Question: The project works without issues with SASS modules.
Trying to use SASS inside 'src/cms/cms.js' for the purposes of customizing the CMS admin preview panel breaks the project.
Using regular CSS or CSS modules works without any problem for the admin preview panel.
My project uses and . I have no issues with SASS when working on the project. The issue only comes up when I try to use SASS inside components that I want to use as custom preview with 'CMS.registerPreviewTemplate()' for the CMS Admin panel at 'http://localhost:8000/admin/'.
The problem is that my project uses SASS and when I just rename 'import * as styles from PreviewTesting.module.css' to 'import * as styles from './PreviewTesting.module.scss'' inside 'PreviewTesting.jsx' I get this error:
'''
ERROR Failed to compile with 1 error 6:03:26 PM
error in ./src/templates/previewTesting/PreviewTesting.module.scss
Module parse failed: Unexpected token (1:0)
You may need an appropriate loader to handle this file type, currently no loaders are configured to process this file. See
https://webpack.js.org/concepts#loaders
> .previewTestingDescription {
| background-color: lightgoldenrodyellow;
| font-family: 'Montserrat-Regular', sans-serif;
'''
Also, just adding 'import '../styles/global.scss'' inside the 'src/cms/cms.js' file causes the same error that prevents the build from happening.
I've tried updating and downgrading any package I could think of and this did not help. I've also tried to register the files as preview styles with 'CMS.registerPreviewStyle(file);' and I've tried Raw CSS with <URL>. None of these solved the issue.
Steps to reproduce the behavior. For example:
1. Create a React component.
2. Import a SASS module component into the React component.
3. Register that component as a preview component with CMS.registerPreviewTemplate('name', PreviewTesting) inside src/cms/cms.js
An alternative way to reproduce:
1. Add import '../styles/global.scss' inside the src/cms/cms.js. global.scss hold regular SASS things like imports for fonts, variable and other such things.
The project should run and apply the CSS styling to the preview panel at 'http://localhost:8000/admin/'

1. "gatsby": "^4.9.0"
2. "gatsby-plugin-netlify-cms": "6.25.0"
3. "gatsby-plugin-sass": "5.25.0"
4. "netlify-cms-app": "^2.15.72"
5. "sass": "1.49.9"
6. "gatsby": "^4.9.0" (updated to the latest version "4.25.1")
-
'''
collections:
- name: "name"
label: "names"
label_singular: "name"
description: >
Test
create: true
slug: "{{category}}-{{slug}}"
fields:
- { name: title, label: Title }
- { name: subtitle, label: Subtitle, required: false }
'''
Any help would be very appreciated.
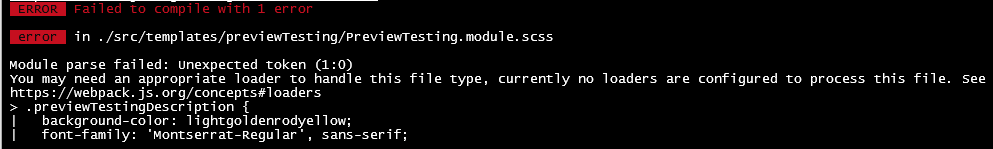
Answer: A friend of mine provided me with a solution:
The plugin order in 'gatsby-config.js' actually matters in this case. 'gatsby-plugin-sass' must come before 'gatsby-plugin-netlify-cms'
The plugin segment in 'gatsby-config.js' should look like this:
'''
{
resolve: 'gatsby-plugin-sass',
options: {
additionalData: '@use "/src/styles/global" as *;',
sassOptions: {
includePaths: ['src/styles'],
},
},
},
{
resolve: 'gatsby-plugin-netlify-cms',
options: {
modulePath: '${__dirname}/src/cms/cms.js',
},
},
'''